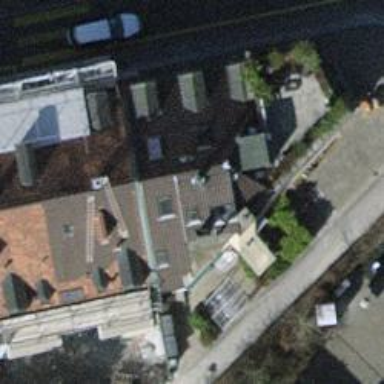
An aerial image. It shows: Restaurant.